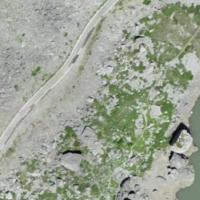
EUNIS habitat code: 48
Species observed at this site:
Aster alpinus